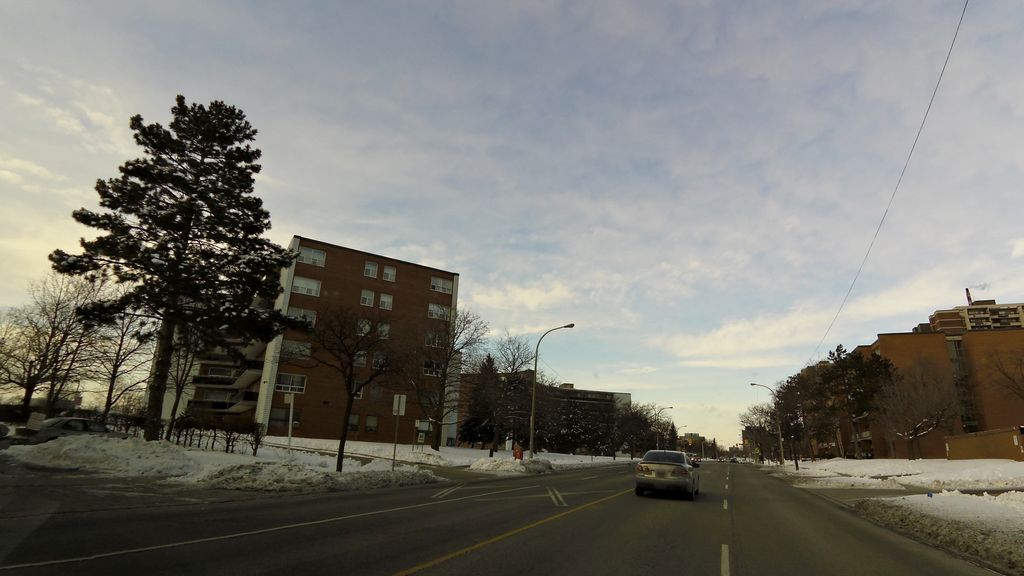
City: toronto